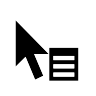
Cursor type: context_menu
OS/theme: linux-apple-cursor
Variant: black